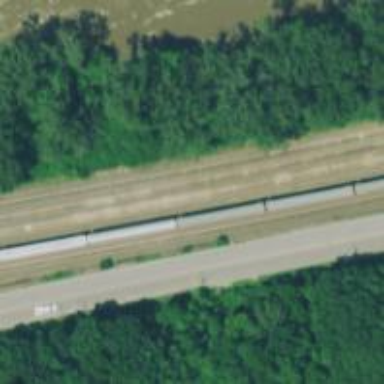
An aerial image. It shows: Railway track.